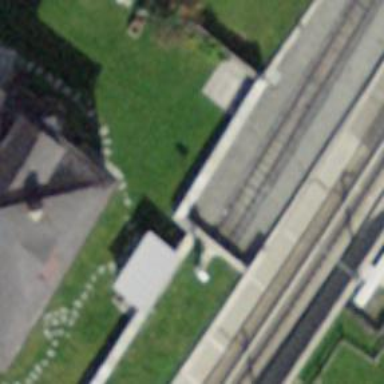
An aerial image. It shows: Railway buffer stop.